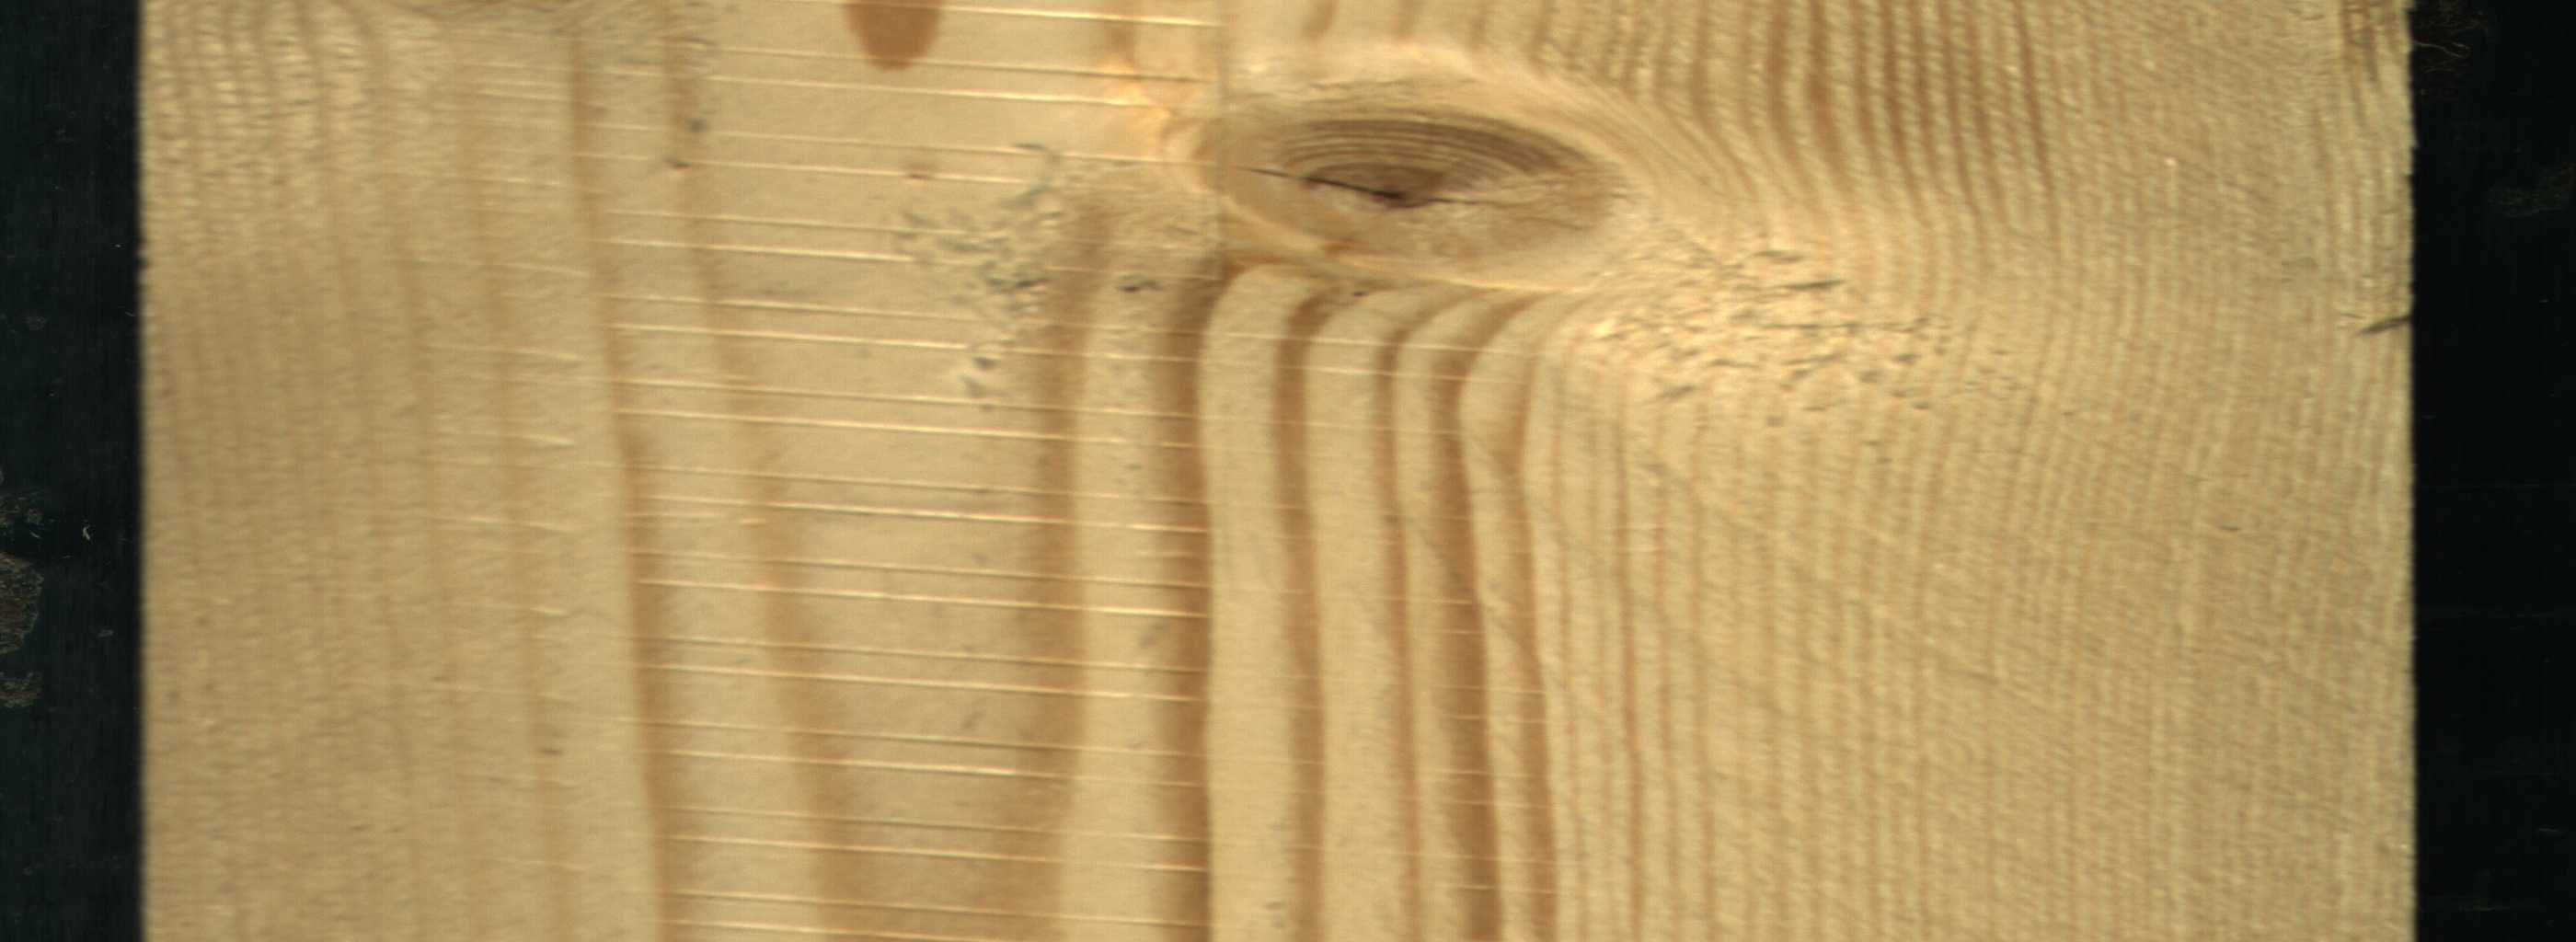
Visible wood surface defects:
Quartzity
knot_with_crack